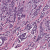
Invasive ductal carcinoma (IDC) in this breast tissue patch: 1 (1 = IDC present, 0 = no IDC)